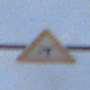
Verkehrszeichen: FlugbetriebLinks
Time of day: SunriseSunset
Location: Outdoor (Nature)
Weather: PartlyCloudy
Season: NotSpecified
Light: Natural